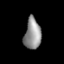
Tissue: lung
Cell type: Fibroblasts
Senescence score: 0.556
Nuclear area (px): 501
Mean DAPI intensity: 146.485